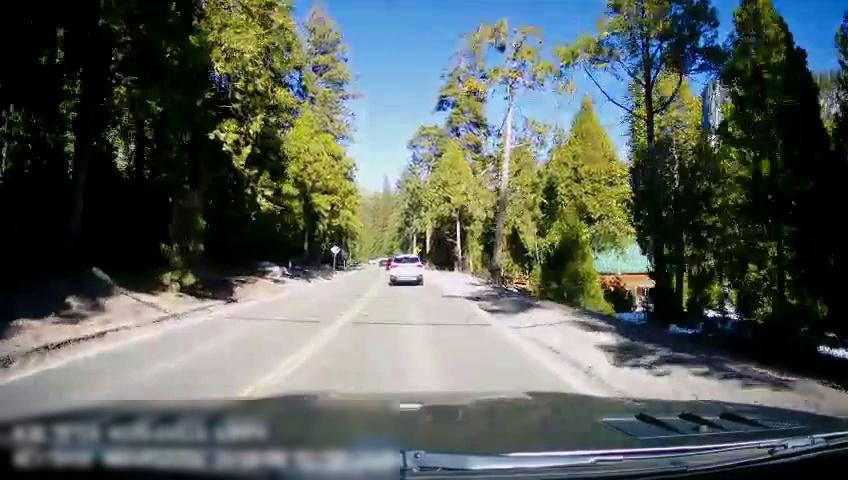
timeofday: Day
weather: Sunny
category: Drivable Space
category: Vehicles | SUV
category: Vehicles | SUV
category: Lanes | Opposite Lane
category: Lanes | Opposite Lane
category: Lanes | Current Lane
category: Lanes | Current Lane